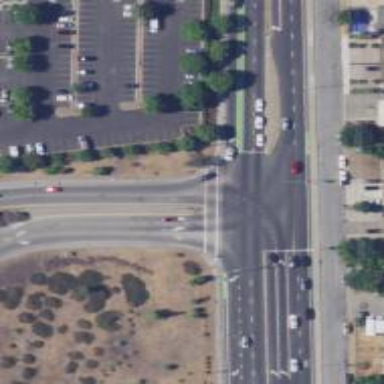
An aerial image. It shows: Solid stop line on the road.